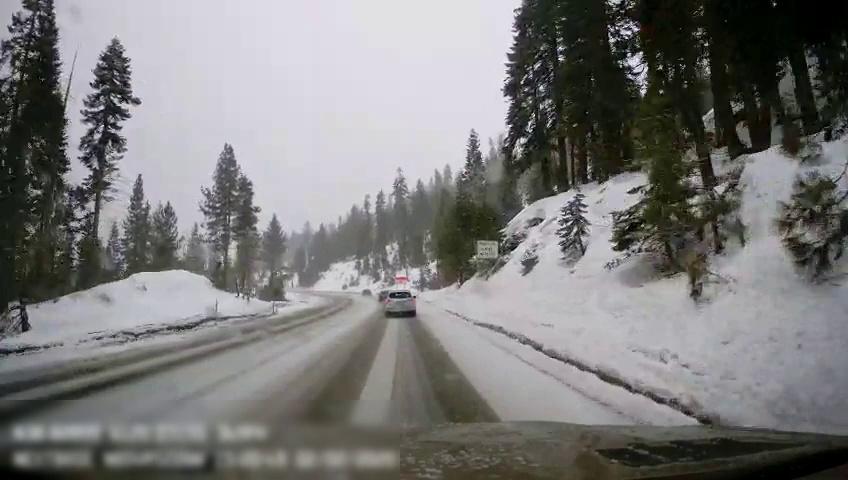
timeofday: Day
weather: Snowy
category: Drivable Space
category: Vehicles | SUV
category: Vehicles | Car
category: Vehicles | Car
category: Traffic | Signs